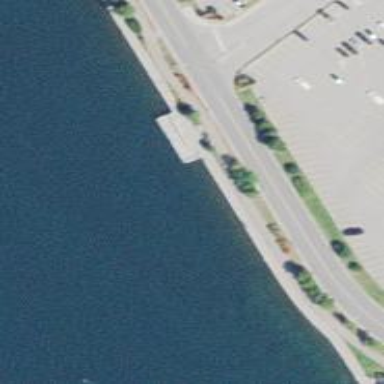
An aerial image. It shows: Man-made pier.